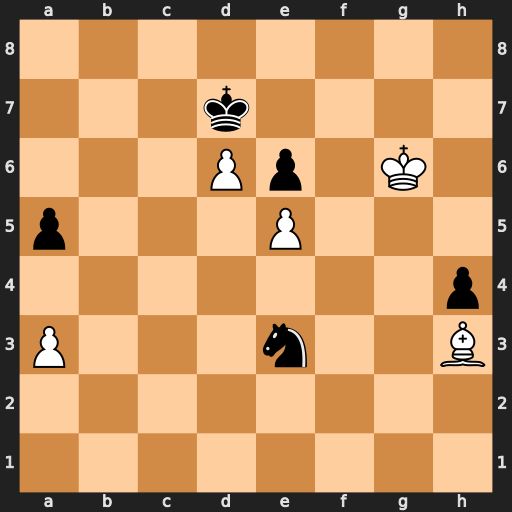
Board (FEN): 8/3k4/3Pp1K1/p3P3/7p/P3n2B/8/8
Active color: w
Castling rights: -
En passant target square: -
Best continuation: Kf7 Nf5 Bxf5 exf5 e6+